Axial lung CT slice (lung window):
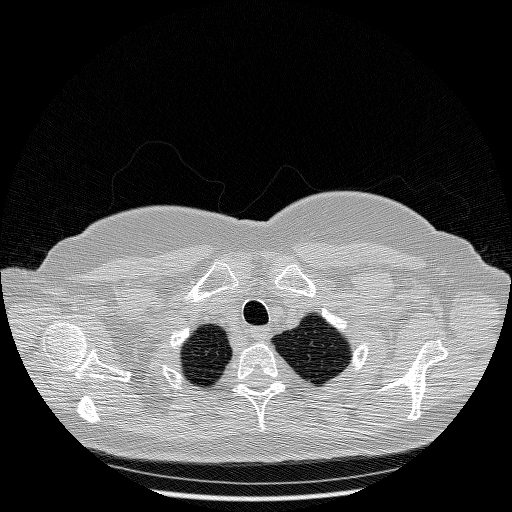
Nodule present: no